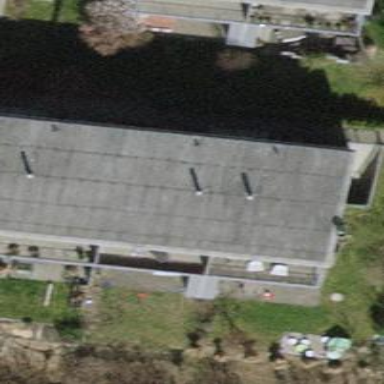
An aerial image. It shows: Building with tiled roof.